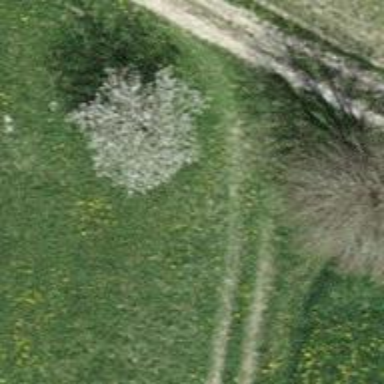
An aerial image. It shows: Grassy track road with grade 4 track type.